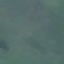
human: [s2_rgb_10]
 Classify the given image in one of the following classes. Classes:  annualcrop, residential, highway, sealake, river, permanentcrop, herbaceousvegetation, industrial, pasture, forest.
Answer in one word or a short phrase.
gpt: SeaLake